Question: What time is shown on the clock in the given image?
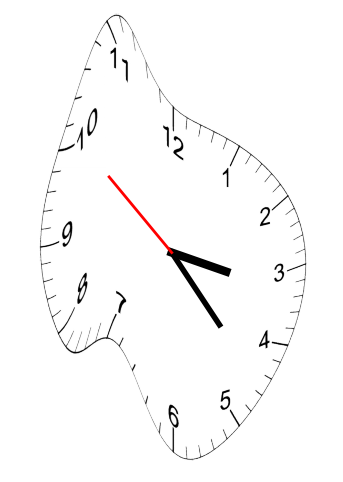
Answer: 03:22:51